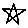
Label: star